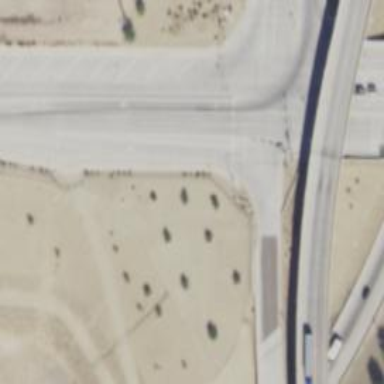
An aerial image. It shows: Solid stop line on the road marking.